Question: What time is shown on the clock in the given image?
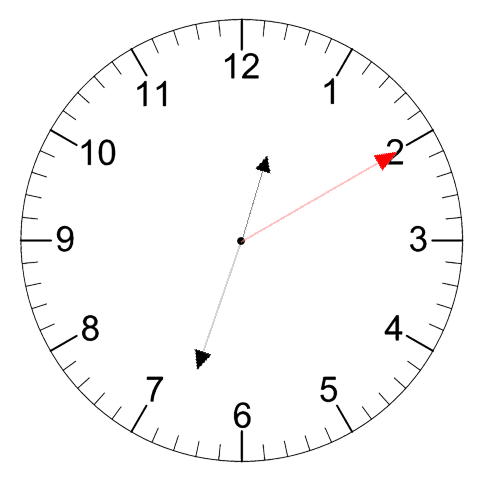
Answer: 12:33:10